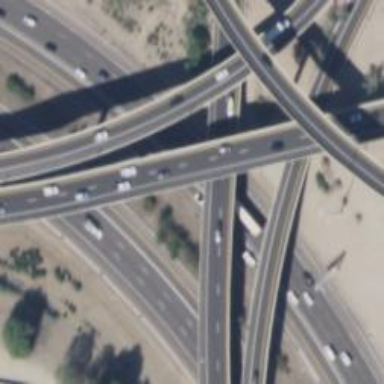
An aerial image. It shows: Bridge over motorway.